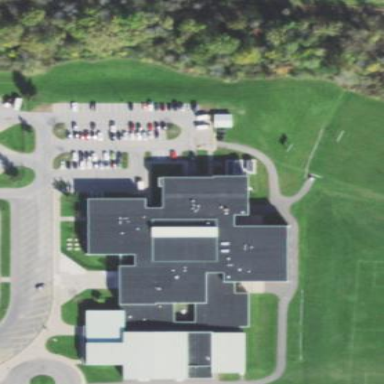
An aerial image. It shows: School building.